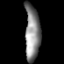
Tissue: prostate
Cell type: Fibroblasts
Senescence score: 0.7513
Nuclear area (px): 822
Mean DAPI intensity: 135.51